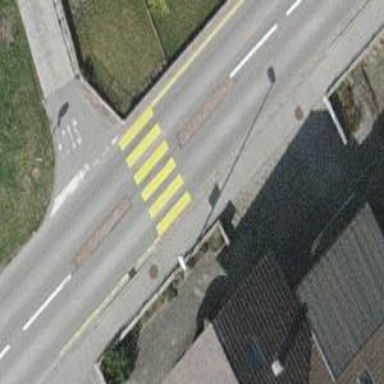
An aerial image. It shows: Uncontrolled zebra crossing on the road.